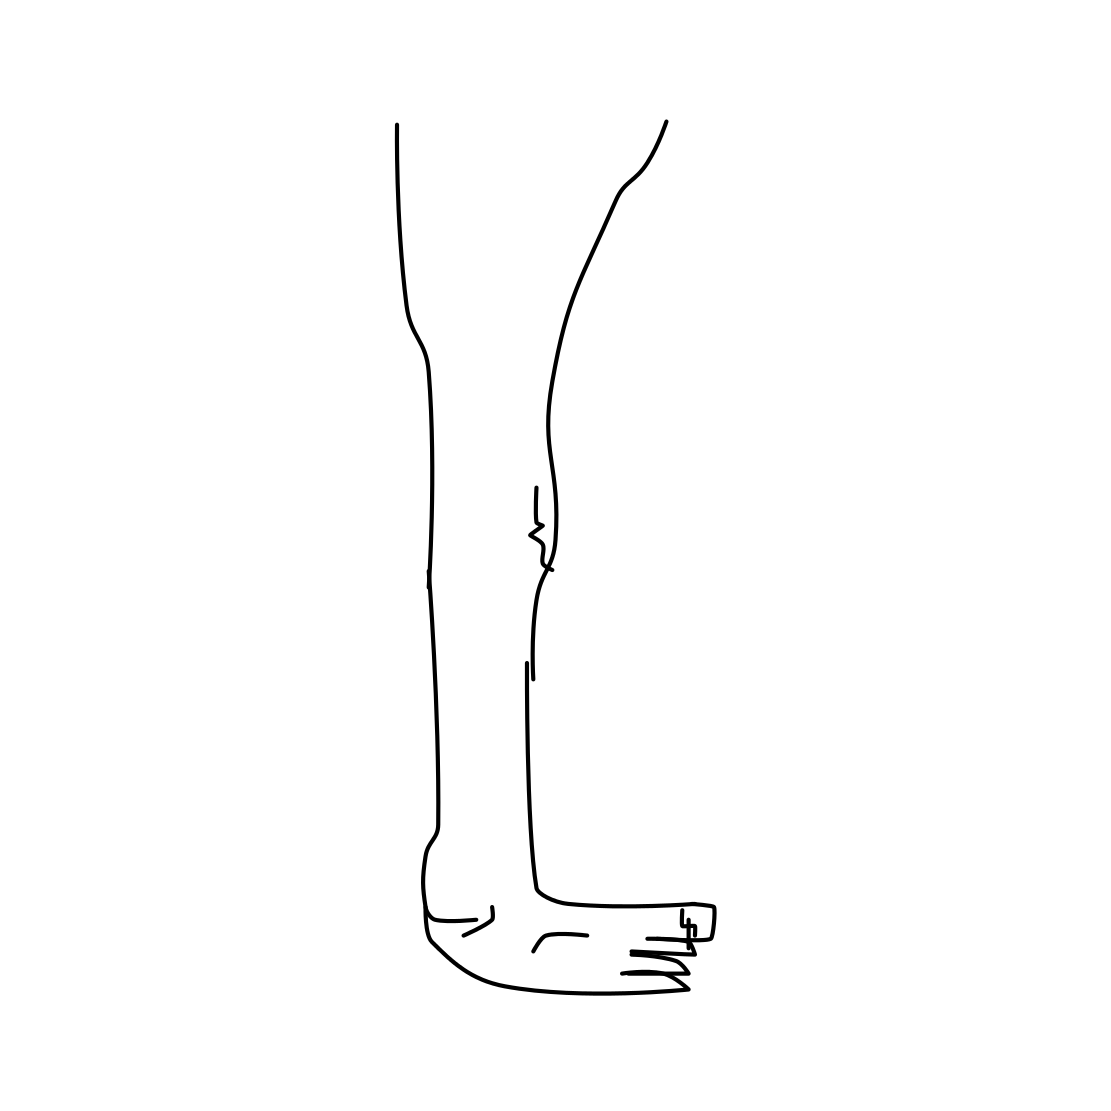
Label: foot